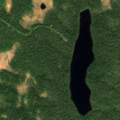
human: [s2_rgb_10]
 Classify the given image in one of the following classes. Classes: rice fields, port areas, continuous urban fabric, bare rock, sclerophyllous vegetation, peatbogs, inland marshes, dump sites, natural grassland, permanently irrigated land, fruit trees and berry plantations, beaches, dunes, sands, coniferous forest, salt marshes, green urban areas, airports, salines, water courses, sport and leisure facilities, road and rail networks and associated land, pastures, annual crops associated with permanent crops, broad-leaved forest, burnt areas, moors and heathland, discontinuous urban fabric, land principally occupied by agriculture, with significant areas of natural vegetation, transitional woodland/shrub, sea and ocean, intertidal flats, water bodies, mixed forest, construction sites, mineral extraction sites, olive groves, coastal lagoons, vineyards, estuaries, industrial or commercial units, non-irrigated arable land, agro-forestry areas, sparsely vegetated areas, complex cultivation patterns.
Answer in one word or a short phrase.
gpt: coniferous forest